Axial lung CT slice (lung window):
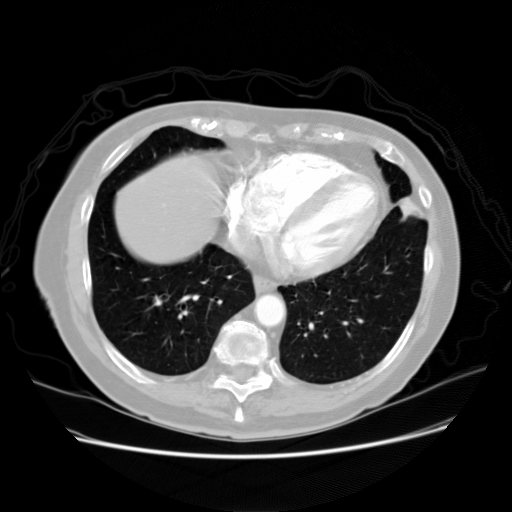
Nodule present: no